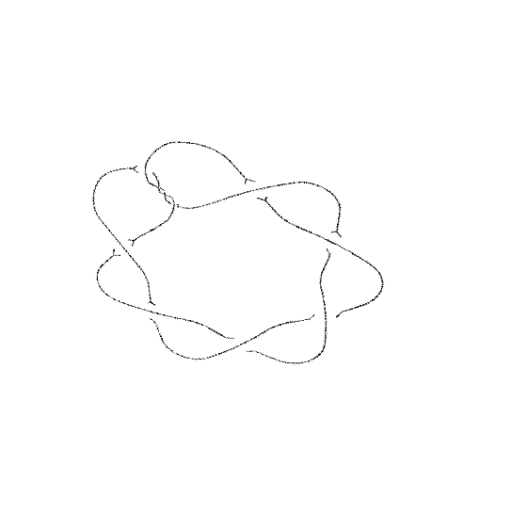
Crossing number: 10